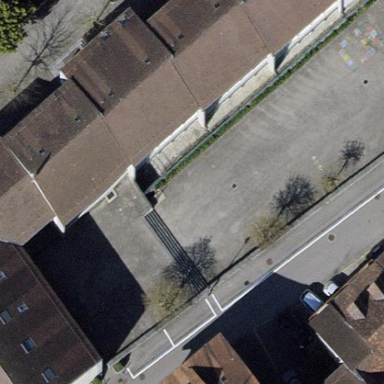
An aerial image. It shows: School.